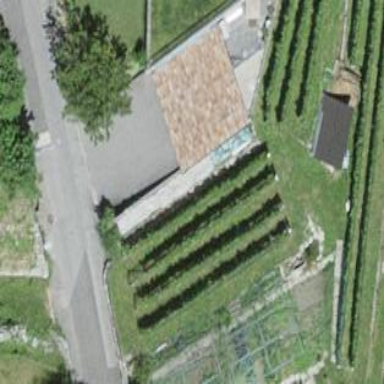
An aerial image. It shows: View of roof of building.